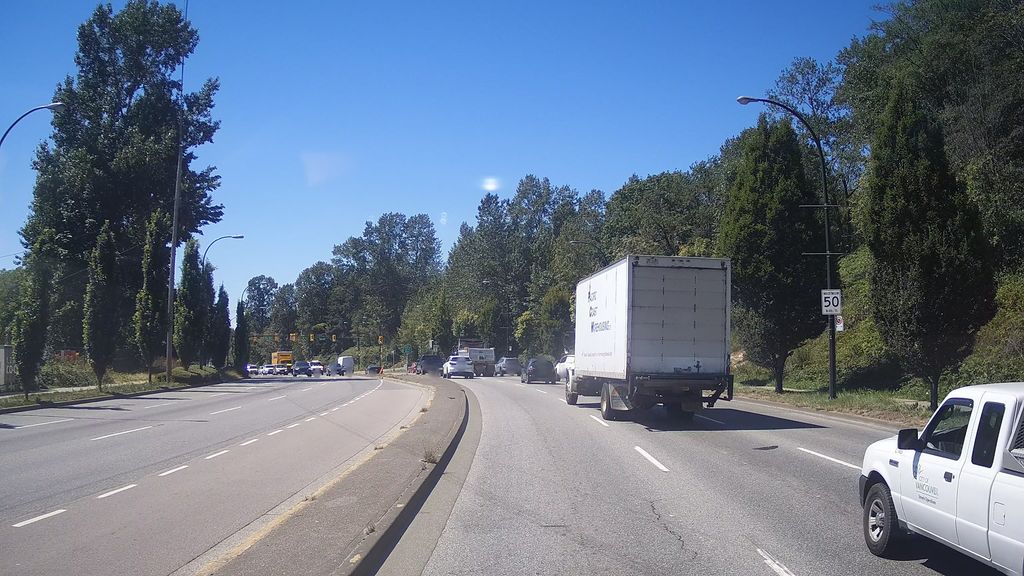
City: vancouver